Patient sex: M
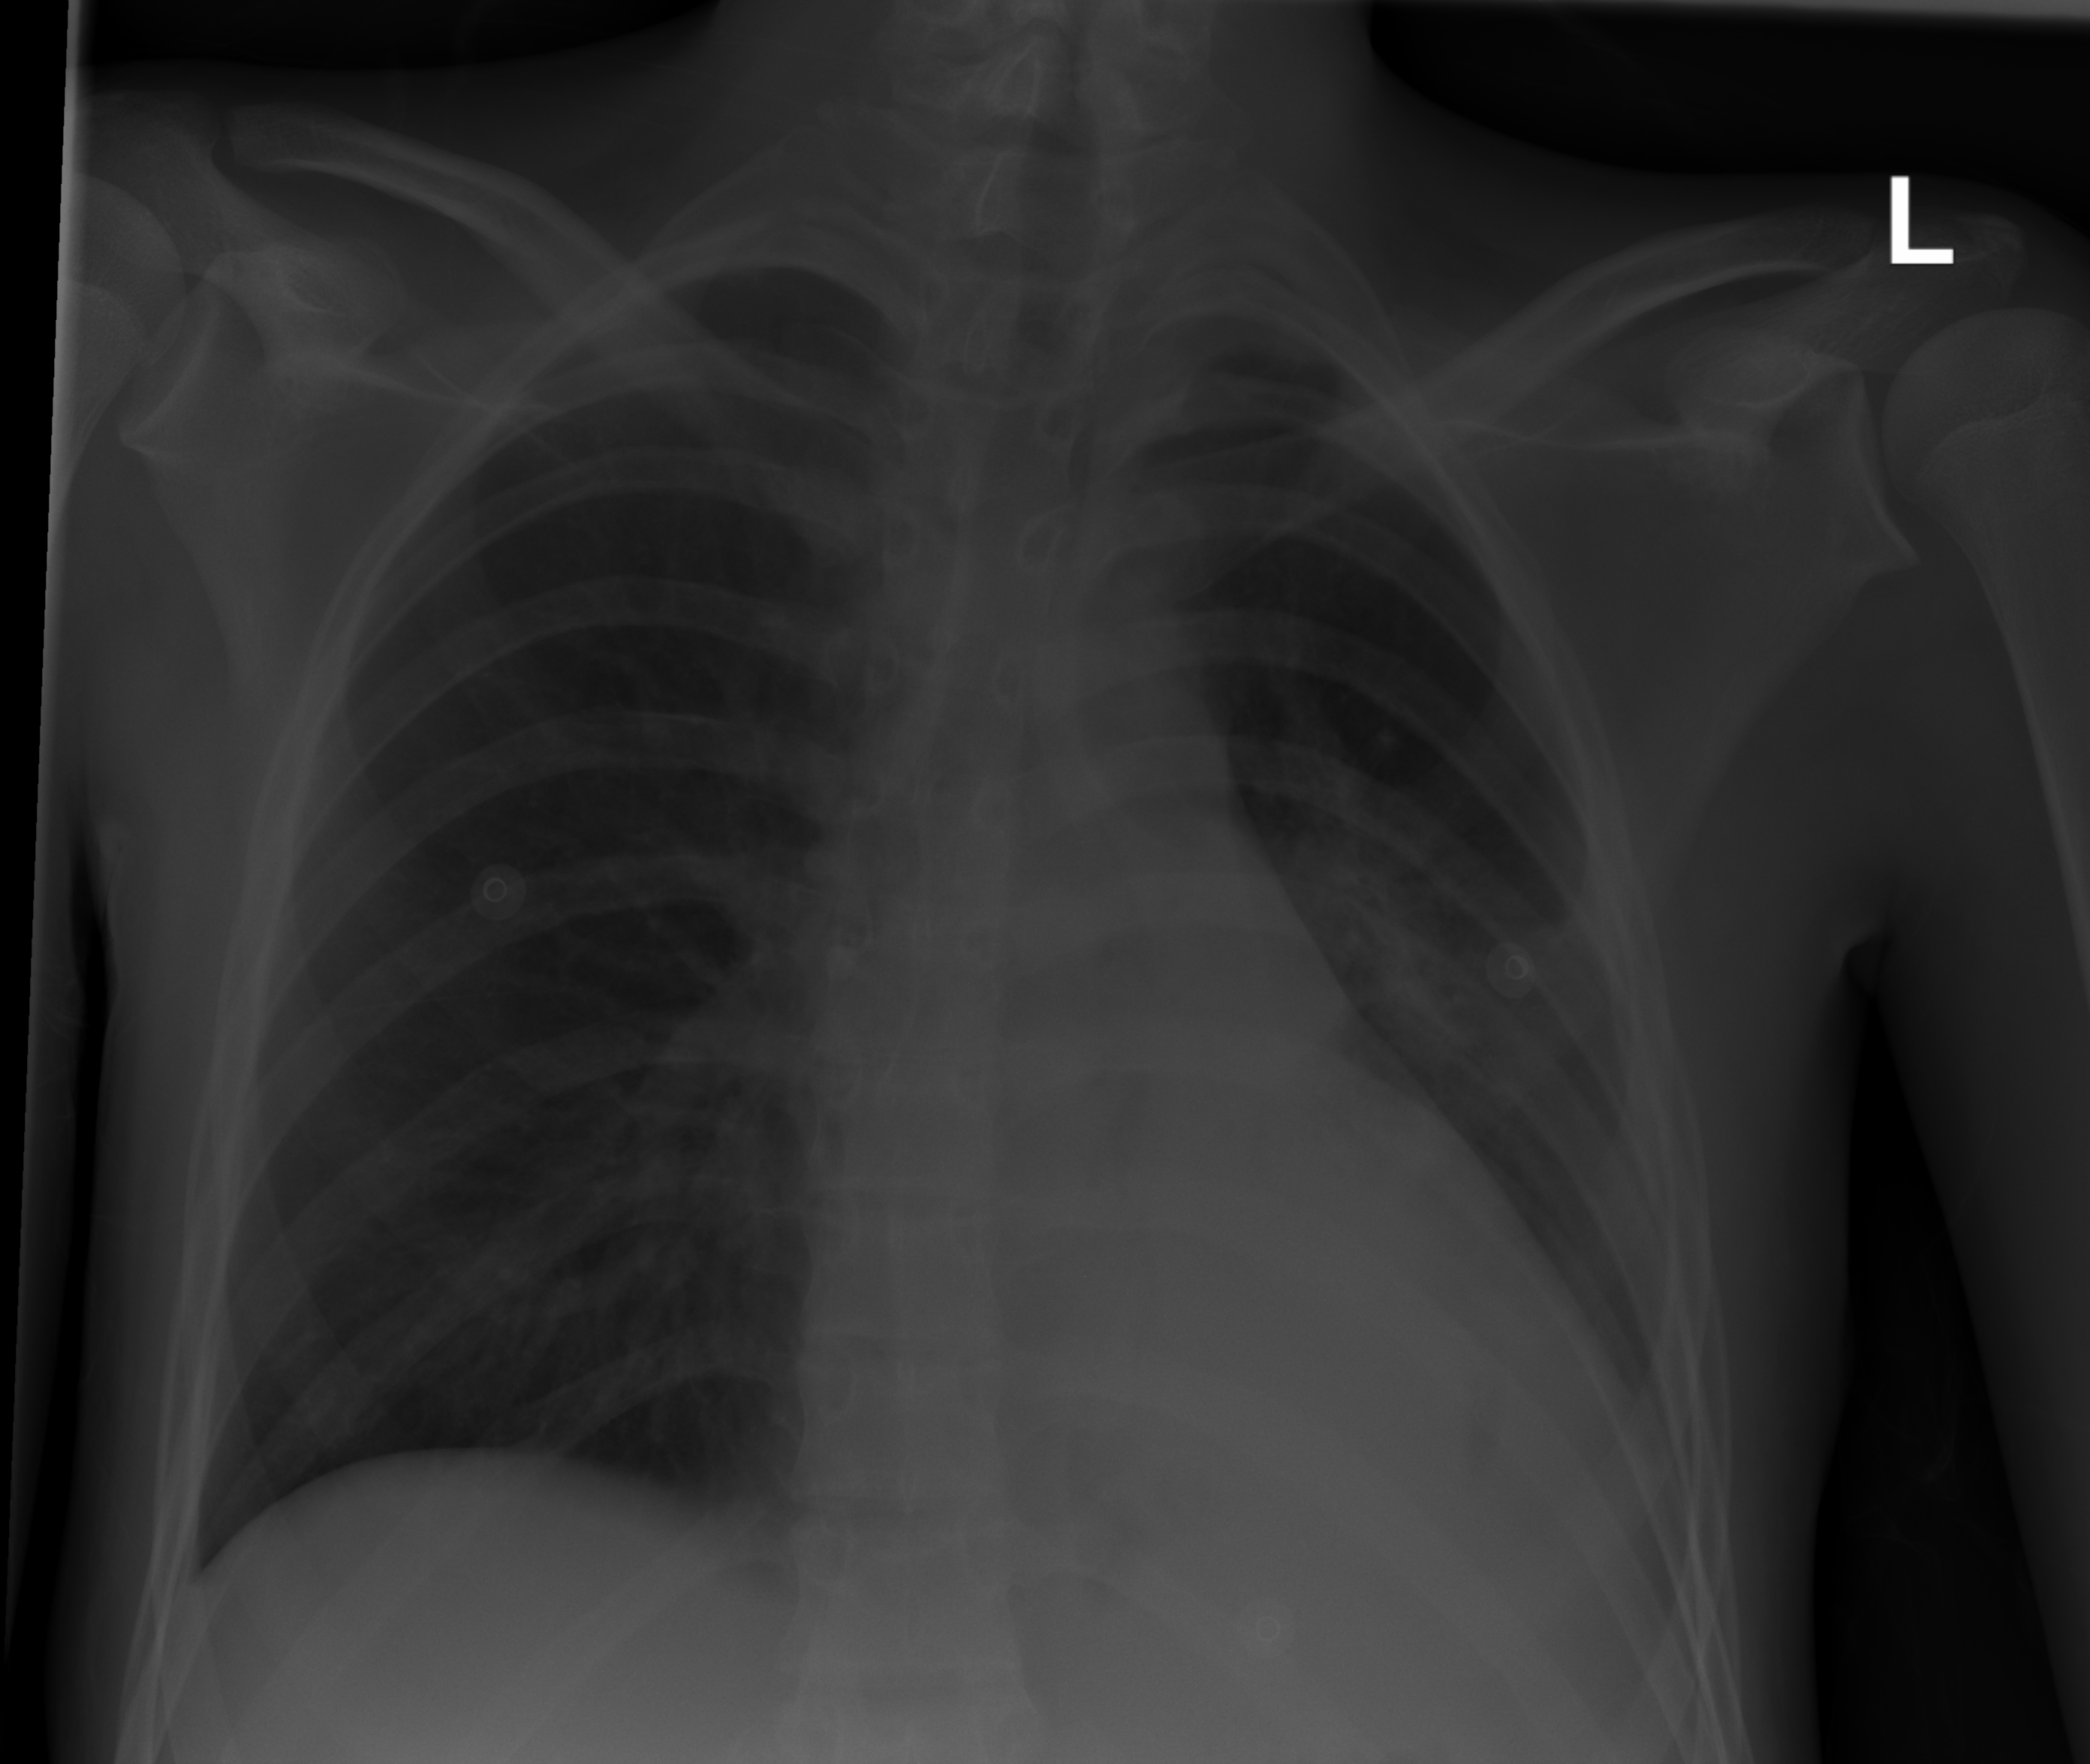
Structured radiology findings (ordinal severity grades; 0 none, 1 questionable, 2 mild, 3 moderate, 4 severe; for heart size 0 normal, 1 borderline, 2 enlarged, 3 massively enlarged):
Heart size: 1
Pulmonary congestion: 0
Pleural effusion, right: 0
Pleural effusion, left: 2
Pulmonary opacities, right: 0
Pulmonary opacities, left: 2
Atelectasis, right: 0
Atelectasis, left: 2